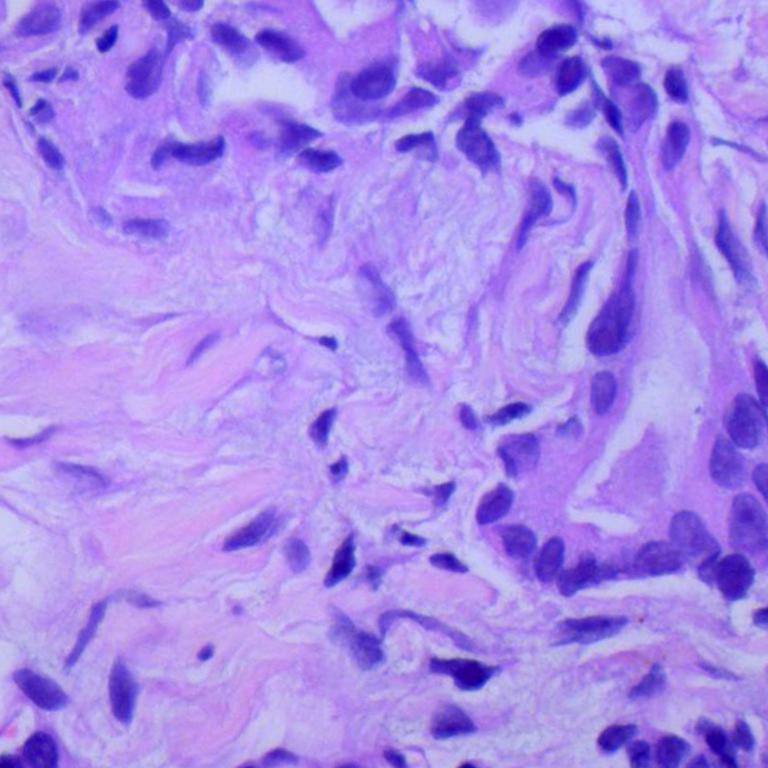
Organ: lung
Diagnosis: adenocarcinomas